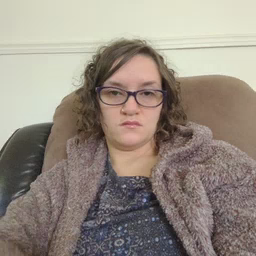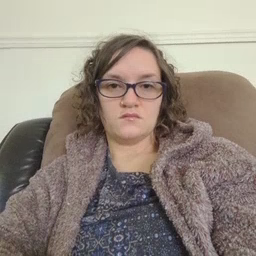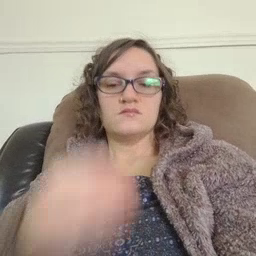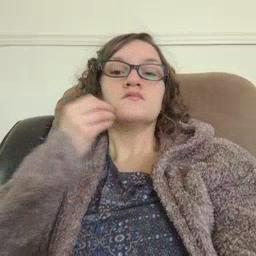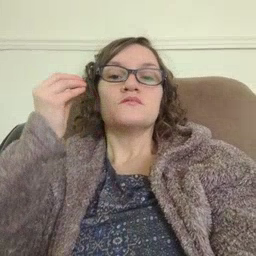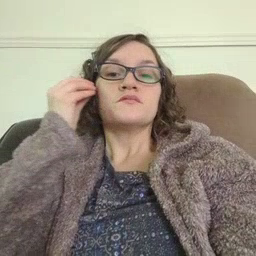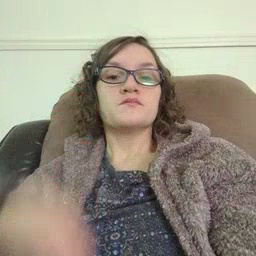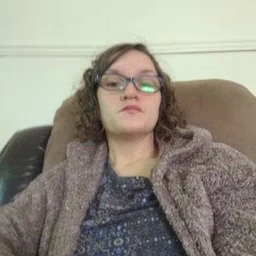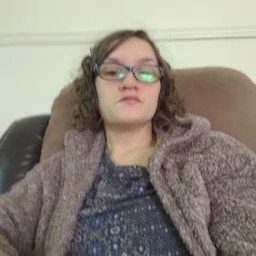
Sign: home